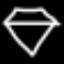
Label: diamond